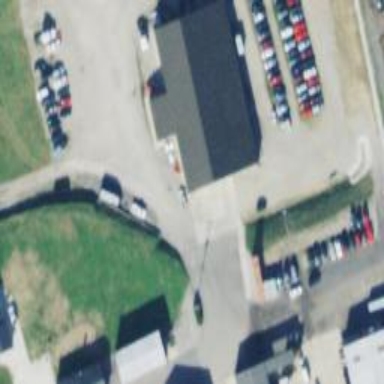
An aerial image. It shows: Building used as car repair shop.